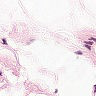
Metastatic tissue present: no